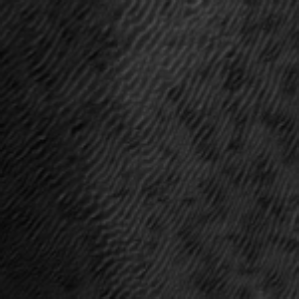
Label: frost